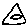
Label: triangle